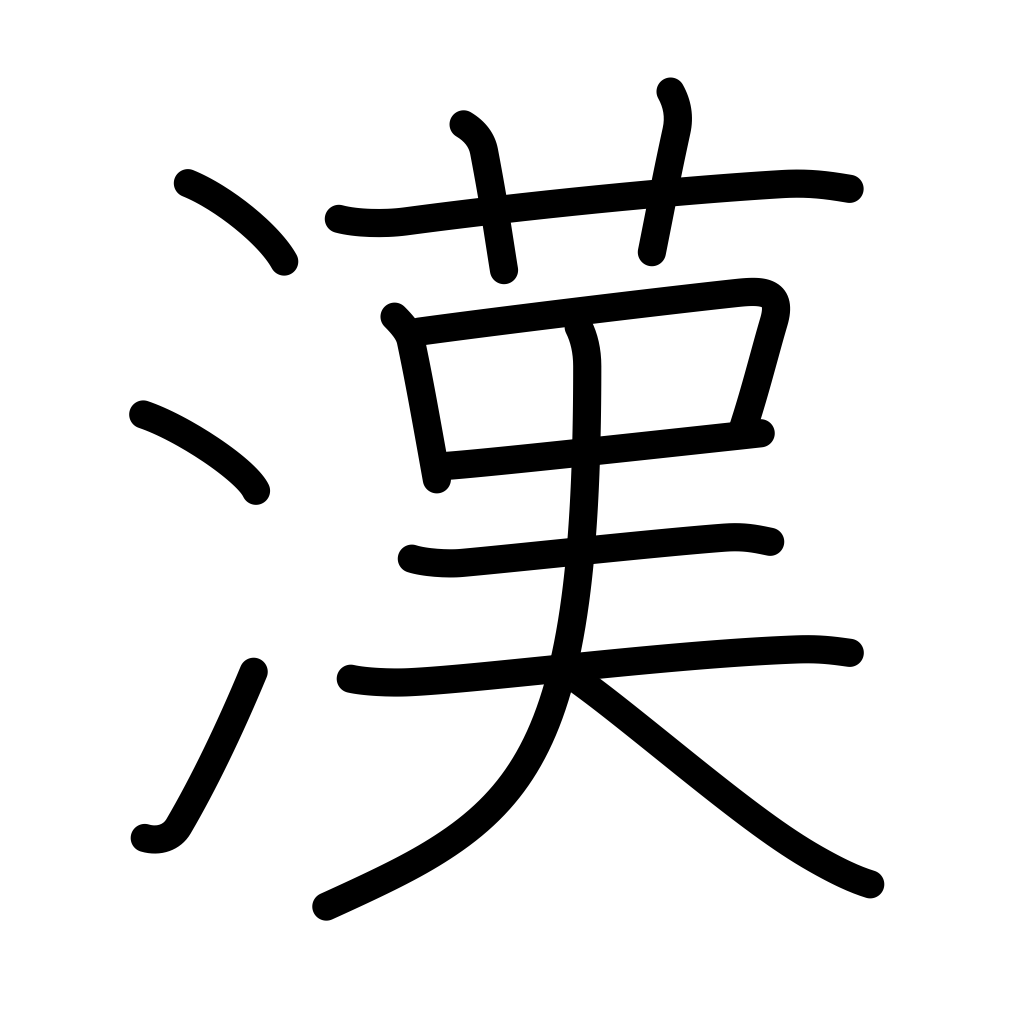
Meaning: Sino-, China